Question: I'm using Win 10 (64 bit). When I tried to operate "HelloWorld" in proj.win10, succeed in build but fail in debuging.
But trying "HelloWorld" in proj.win32, building and debuging are going well.
I'm working on making a simple mobile game.

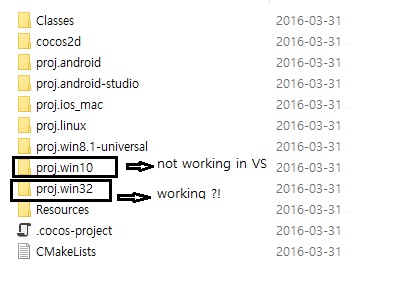
Answer: For launching proj.win10 you should have Visual Studio 15.
> Visual Studio 2015 (Release version) and Windows 10.0 (Release
version) are required for Windows 10.0 Universal Windows Platform
(UWP) Apps. RC versions of Visual Studio and Windows 10 are no longer
supported.
Latest version of Cocos is also required:
> Starting with Cocos2d-x v3.8 you can create Windows 10.0 UWP Apps
(Windows Store and Windows Phone 10.0). Starting with Cocos2d-x v3.6
there will no longer be support for Windows Phone 8.0.
<URL>